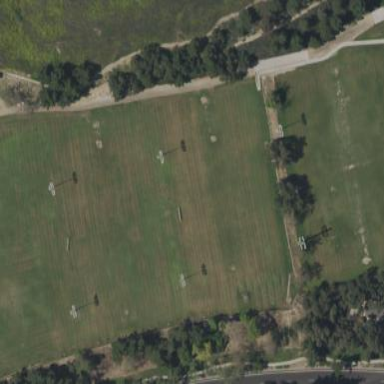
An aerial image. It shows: Grass pitch used for soccer.